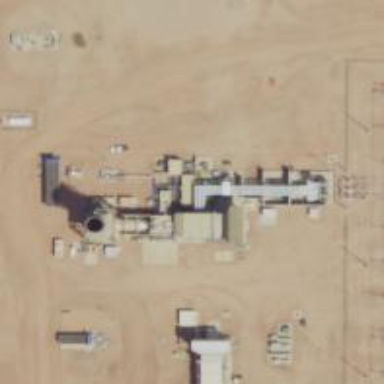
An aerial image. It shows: Gas turbine generator.